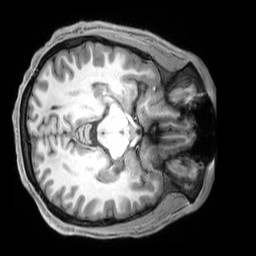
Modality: T1w
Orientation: axial
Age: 28
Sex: male
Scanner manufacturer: siemens
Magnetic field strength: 3 T
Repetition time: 2.3 s
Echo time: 0.00229 s